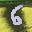
Label: 6